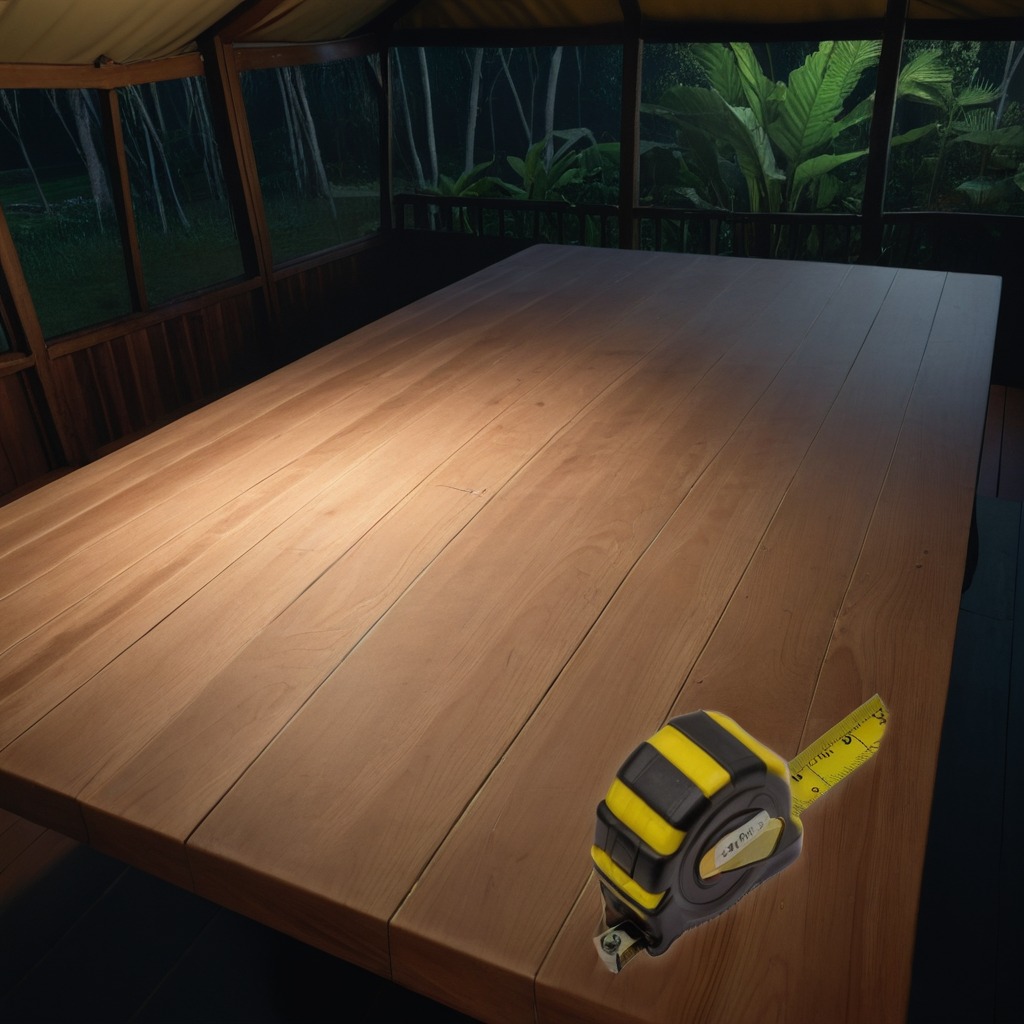
A measuring tape lies on the wooden table inside a jungle field workshop tent at night.